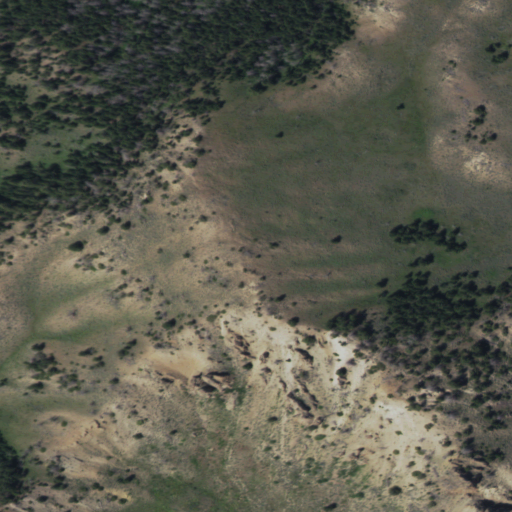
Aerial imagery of mountain in Wyoming named Soapy Dale Peak containing shrub and evergreen forest